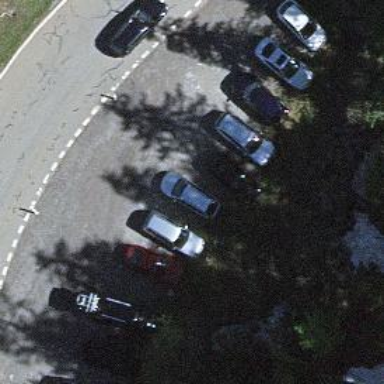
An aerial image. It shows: Parking area.